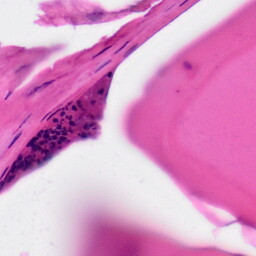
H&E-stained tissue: Skin